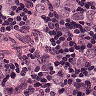
Metastatic tissue present: yes